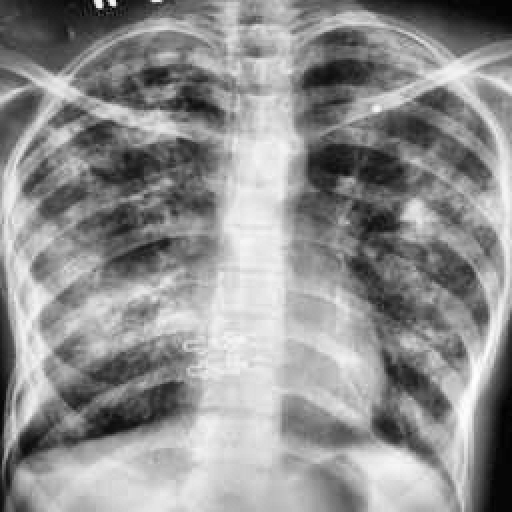
Finding: TUBERCULOSIS